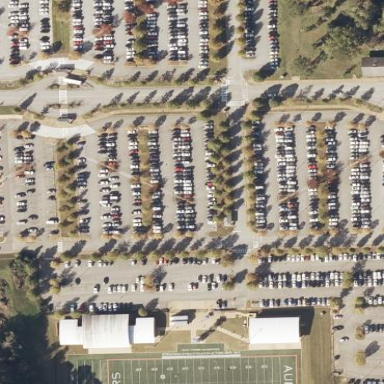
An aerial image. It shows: Paved parking area.